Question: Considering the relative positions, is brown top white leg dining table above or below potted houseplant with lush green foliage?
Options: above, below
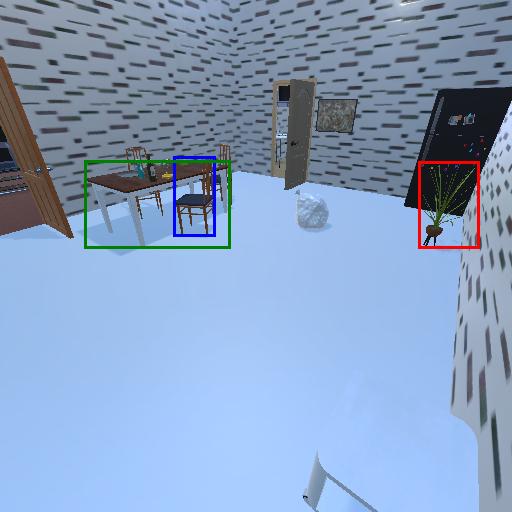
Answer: above